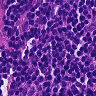
Metastatic tissue present: no